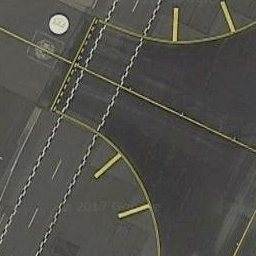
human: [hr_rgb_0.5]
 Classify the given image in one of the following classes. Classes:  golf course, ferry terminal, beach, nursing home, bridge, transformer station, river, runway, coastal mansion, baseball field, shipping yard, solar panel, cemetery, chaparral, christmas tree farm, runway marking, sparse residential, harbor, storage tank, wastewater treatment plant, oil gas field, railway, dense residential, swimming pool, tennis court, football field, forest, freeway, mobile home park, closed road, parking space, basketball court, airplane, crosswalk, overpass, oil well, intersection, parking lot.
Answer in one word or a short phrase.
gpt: runway marking